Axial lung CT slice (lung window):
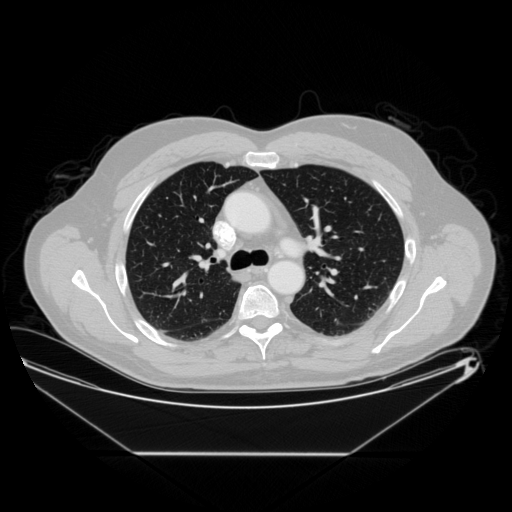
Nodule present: no